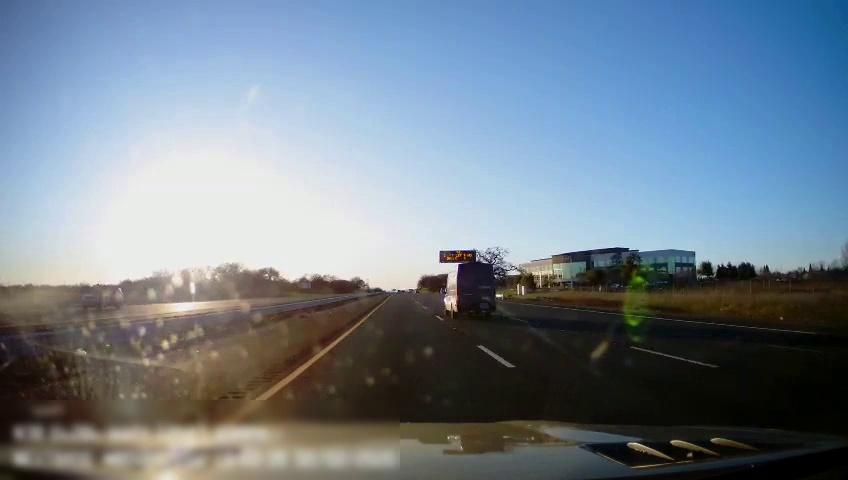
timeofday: Day
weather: Sunny
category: Drivable Space
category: Drivable Space
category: Vehicles | Truck
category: Vehicles | Car
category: Lanes | Current Lane
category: Lanes | Current Lane
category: Lanes | Alternate Lane
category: Lanes | Alternate Lane
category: Lanes | Alternate Lane